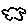
Label: cloud